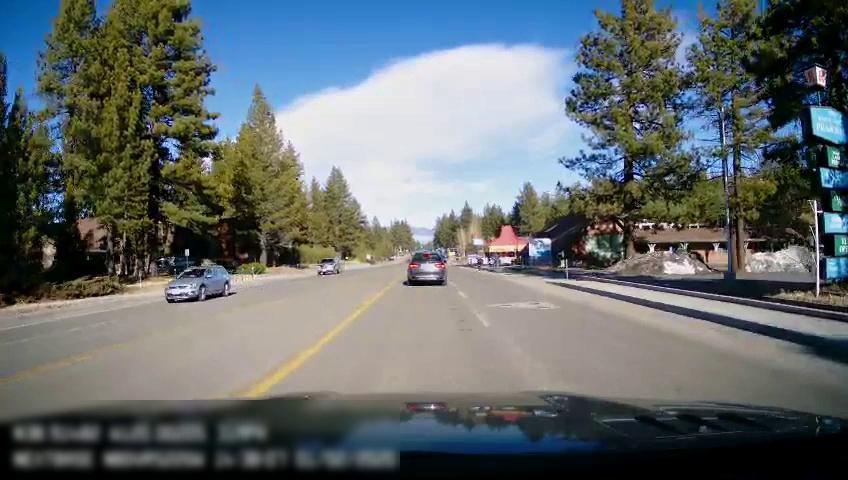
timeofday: Day
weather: Sunny
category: Drivable Space
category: Vehicles | SUV
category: Vehicles | Car
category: Vehicles | SUV
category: Lanes | Opposite Lane
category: Lanes | Opposite Lane
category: Lanes | Current Lane